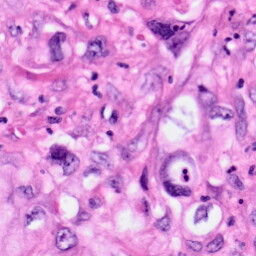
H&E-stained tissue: Pancreatic